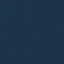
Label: SeaLake